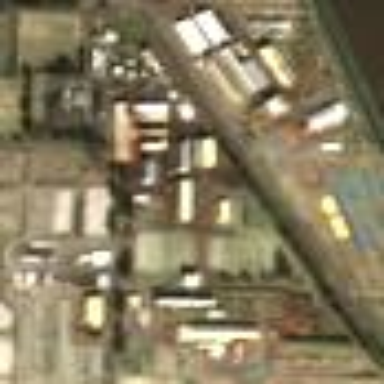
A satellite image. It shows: Industrial area.